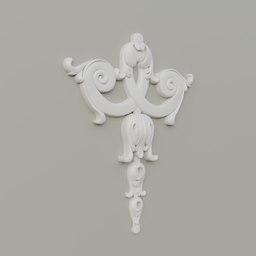
Label: decoration